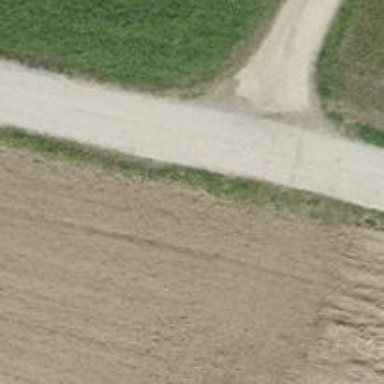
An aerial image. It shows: Track with grade 3 surface.